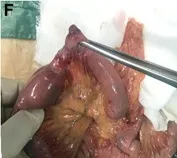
Ischemic necrosis occurred in part of the small intestine, and ,herniated into the obturator foramen during the operation.
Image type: medical_photograph (other_medical_photograph)